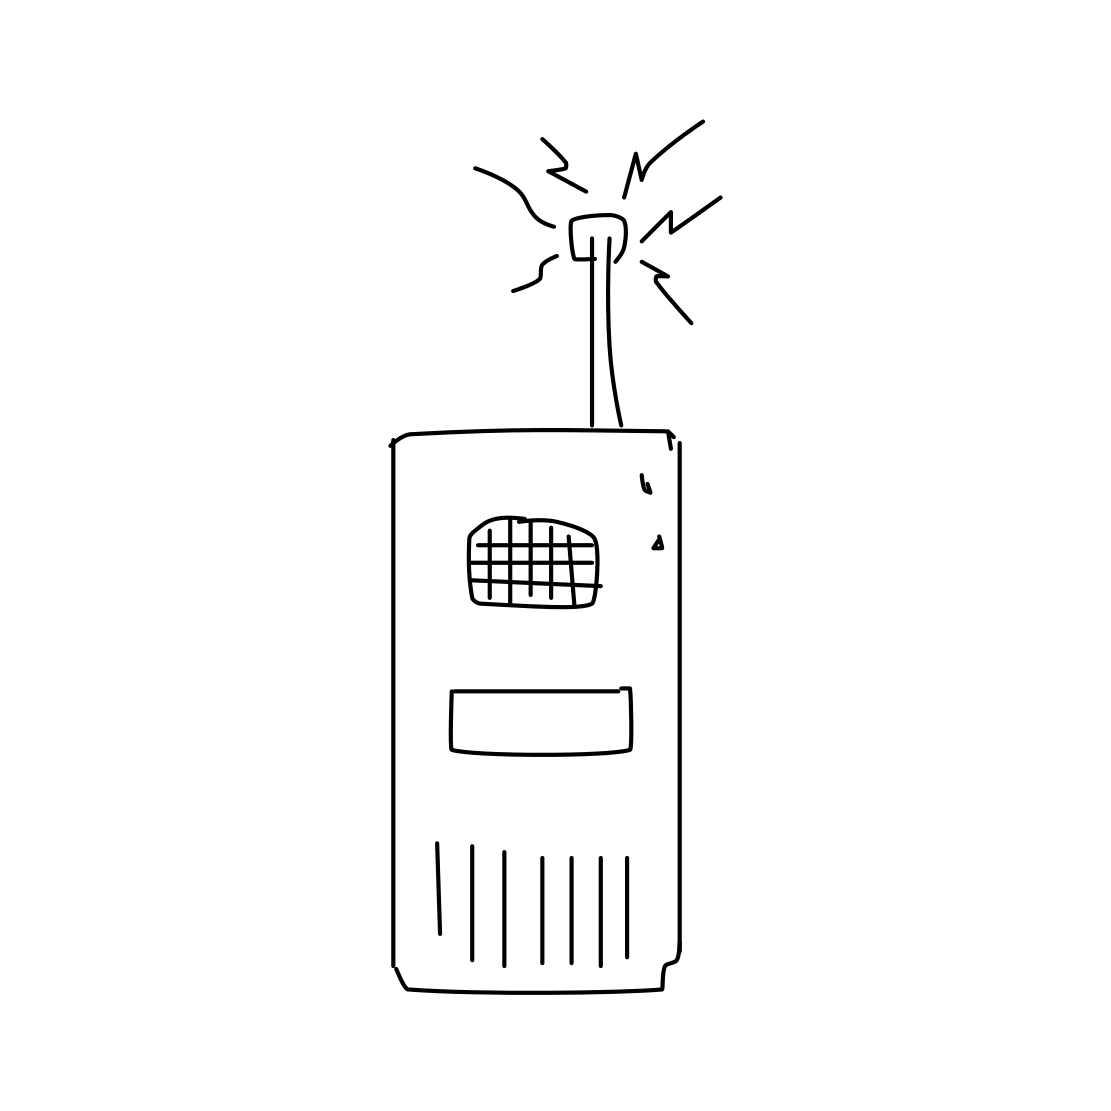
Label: walkie talkie